Question: I am trying to speed up a currently working automated workbook.
PHP sends a string similar to the below to VBA:
'''
1[|:#:|]text-one[|:#:|]code-one[|:#:|]qty-one[{:#:}]
2[|:#:|]text-two[|:#:|]code-two[|:#:|]qty-two[{:#:}]
'''
where
- '[|:#|]'- '[{:#:}]'
When it is parsed by the VBA this is the output:

I currently use the following VBA code to parse this into a workbook:
'''
myArray = Split(myReply, "[{:#:}]")
myRow = 1
For Each element In myArray
myRow = myRow + 1
subArray = Split(element, "[|:#:|]")
myCol = 2
For Each subelement In subArray
myCol = myCol + 1
Cells(myRow, myCol).Value = subelement
Next subelement
Next element
'''
I am about to start optimising the code in this workbook and I am aware I can do something like (pseudo code):
'''
for each element....
Range("C2:F2").Value = Split(element, "[|:#:|]") 'Example row number would be incremental
'''
However is there a way to do it so that I can split into the entire Range?
For example, If I know there are 29 "rows" within the data that has been returned, I would like to be able to use 'split' to place the data into all the rows.
I imagine the syntax would be something similar to the below, however this doesn't seem to work:
'''
Range("C2:F29").Value = Split(Split(element, "[|:#:|]"),"[{:#:}]")
'''
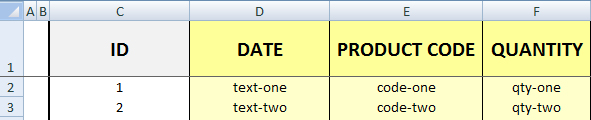
Answer: The optimal thing to do is to do everything in native VBA code and not interact with the Excel sheet until the end. Writing to sheet is a time consuming operation, so this procedure does it once and once only, writing the whole two-dimensional array at once, rather than writing it line by line. Therefore no need to disable screen updating, calculation, or anything else.
'''
Function phpStringTo2DArray(ByVal phpString As String) As Variant
Dim iRow As Long
Dim iCol As Long
Dim nCol As Long
Dim nRow As Long
Dim nColMax As Long
Dim lines() As String
Dim splitLines() As Variant
Dim elements() As String
lines = Split(phpString, "[{:#:}]")
nRow = UBound(lines) - LBound(lines) + 1
ReDim splitLines(1 To nRow)
For iRow = 1 To nRow
splitLines(iRow) = Split(lines(iRow - 1), "[|:#:|]")
nCol = UBound(splitLines(iRow)) - LBound(splitLines(iRow)) + 1
' in case rows have different number of columns:
If nCol > nColMax Then nColMax = nCol
Next iRow
Erase lines
'We now have a (Variant) array of arrays. Convert this to a regular 2D array.
ReDim elements(1 To nRow, 1 To nColMax)
For iRow = 1 To nRow
nCol = UBound(splitLines(iRow)) - LBound(splitLines(iRow)) + 1
For iCol = 1 To nCol
elements(iRow, iCol) = splitLines(iRow)(iCol - 1)
Next iCol
Next iRow
Erase splitLines
phpStringTo2DArray = elements
End Function
'''
Example usage:
'''
Dim s As String
Dim v As Variant
s = "1[|:#:|]text-one[|:#:|]code-one[|:#:|]qty-one[{:#:}]2[|:#:|]text-two[|:#:|]code-two[|:#:|]qty-two[{:#:}]"
v = phpStringTo2DArray(s)
'Write to sheet
Range("A1").Resize(UBound(v, 1), UBound(v, 2)) = v
'''
If you want to ignore the final line break '[{:#:}]', could add this line at the top of the function:
'''
If Right(phpString, 7) = "[{:#:}]" Then phpString = Left(phpString, Len(phpString) - 7)
'''